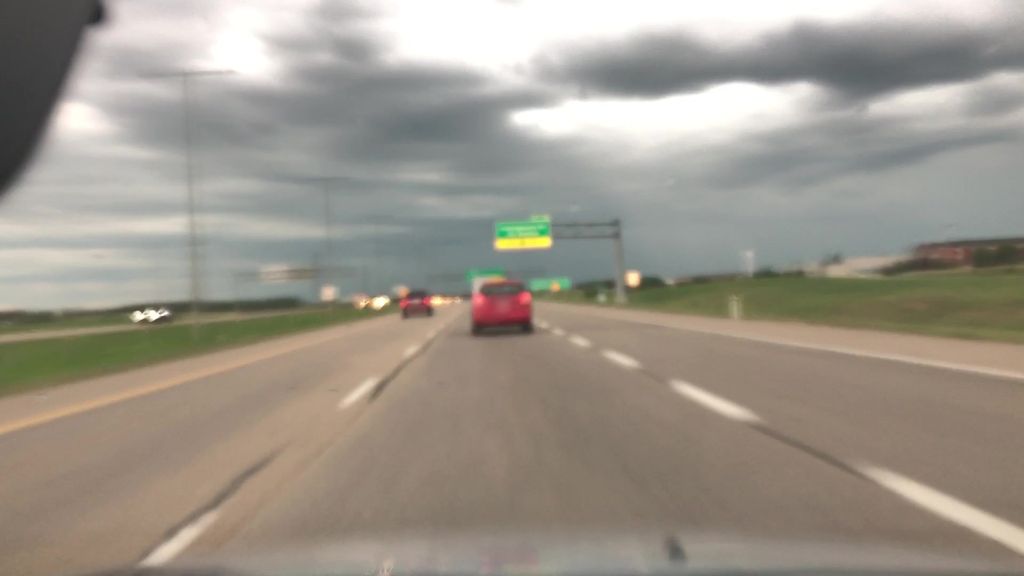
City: edmonton